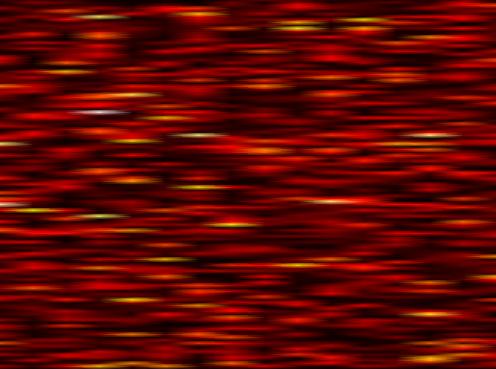
Label: UFMC